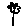
Label: flower